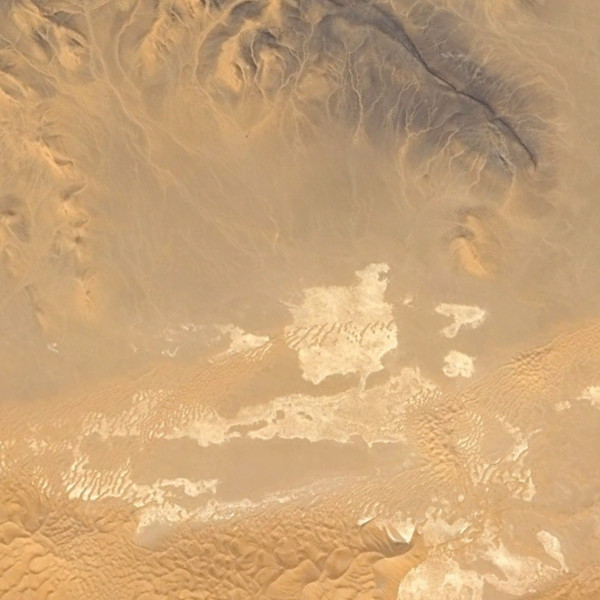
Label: Desert